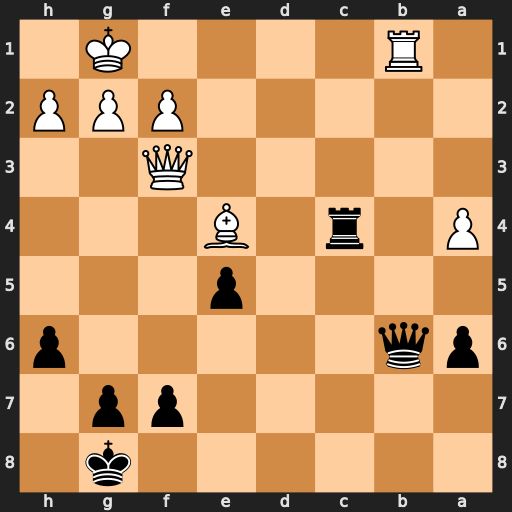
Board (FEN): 6k1/5pp1/pq5p/4p3/P1r1B3/5Q2/5PPP/1R4K1
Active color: b
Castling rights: -
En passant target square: -
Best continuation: Qxb1+ Bxb1 Rc1+ Qd1 Rxd1#